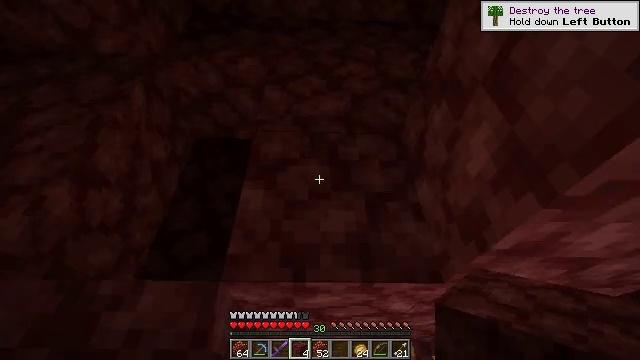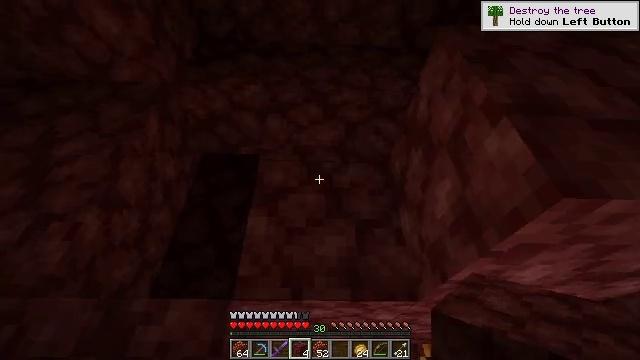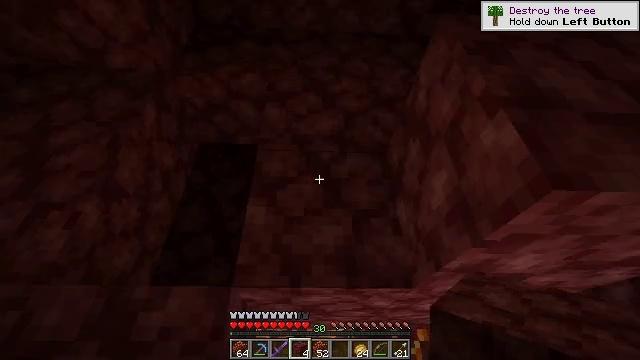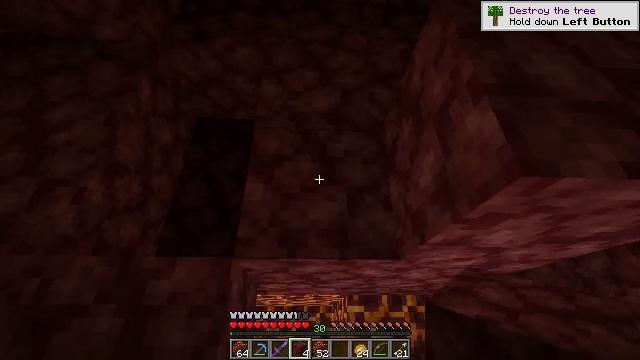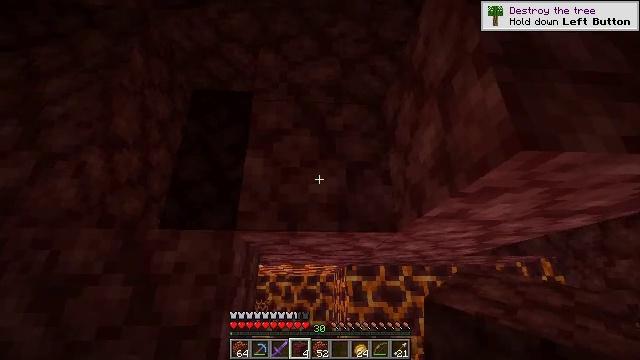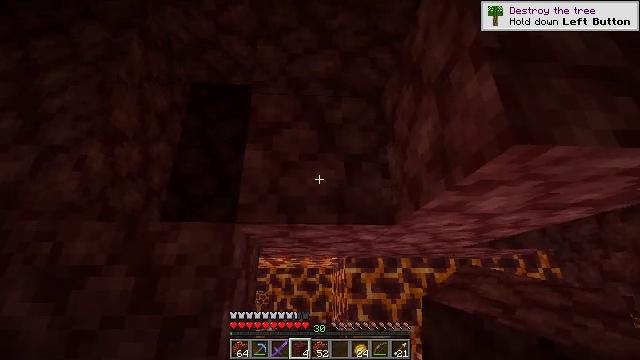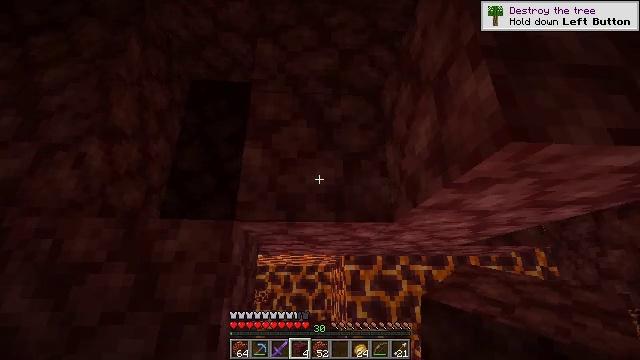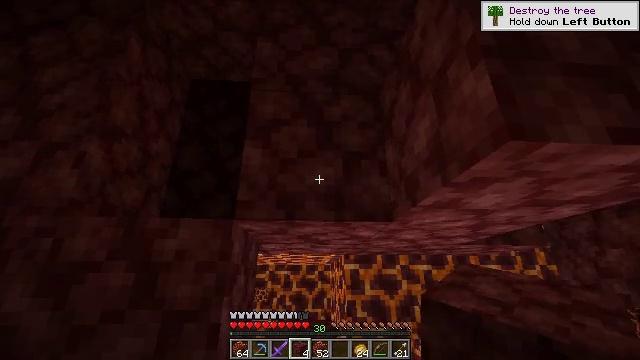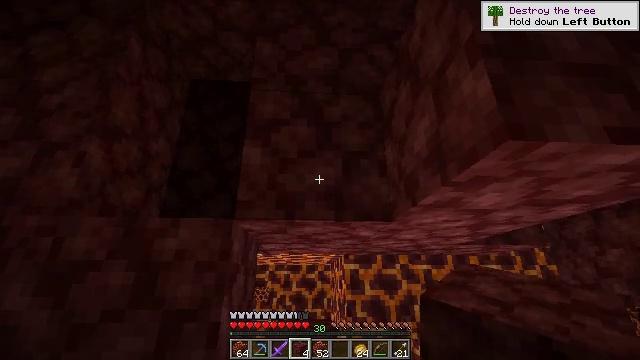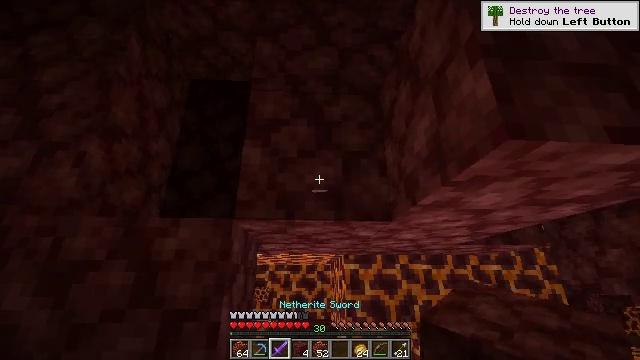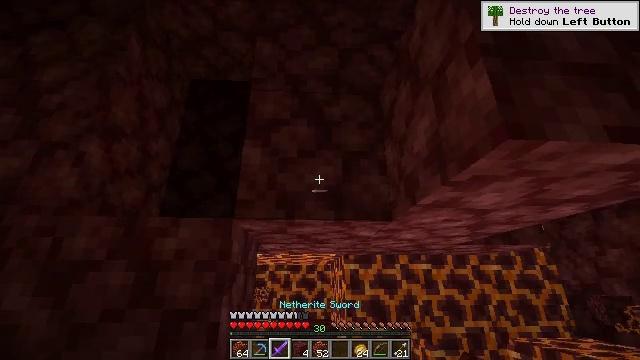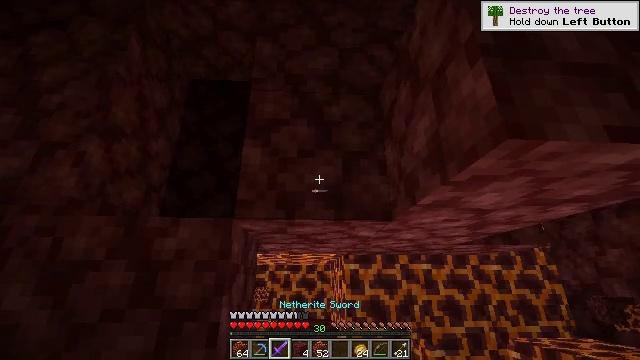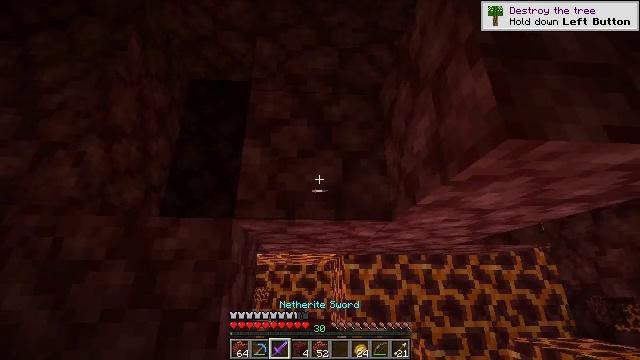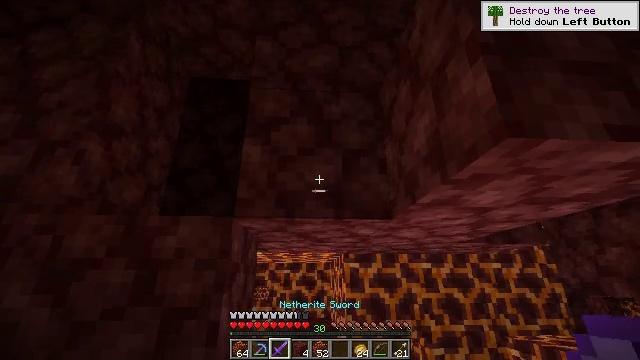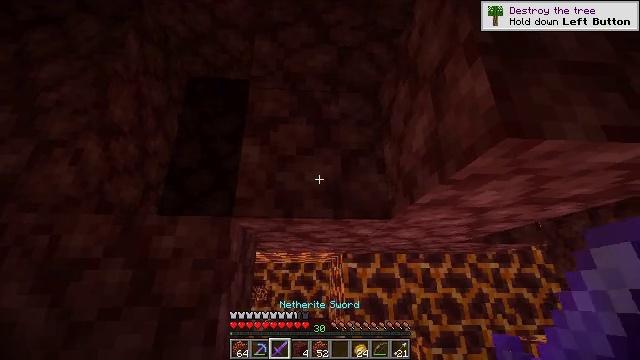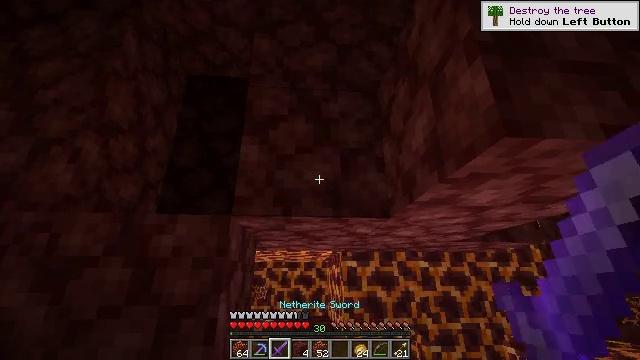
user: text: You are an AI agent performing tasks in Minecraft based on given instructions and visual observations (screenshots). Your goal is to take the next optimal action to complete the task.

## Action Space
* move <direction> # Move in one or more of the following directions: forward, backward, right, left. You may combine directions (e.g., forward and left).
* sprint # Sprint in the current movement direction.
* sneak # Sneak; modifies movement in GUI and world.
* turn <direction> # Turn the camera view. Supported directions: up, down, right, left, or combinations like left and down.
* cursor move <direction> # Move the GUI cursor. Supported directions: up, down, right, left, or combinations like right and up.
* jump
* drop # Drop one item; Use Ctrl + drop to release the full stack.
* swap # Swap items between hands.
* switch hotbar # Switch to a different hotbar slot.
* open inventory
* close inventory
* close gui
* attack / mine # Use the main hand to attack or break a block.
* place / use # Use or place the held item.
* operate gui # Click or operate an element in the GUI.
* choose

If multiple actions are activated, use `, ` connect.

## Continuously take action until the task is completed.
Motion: motion action
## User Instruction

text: Mine the netherrack in the Nether.
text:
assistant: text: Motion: no_op
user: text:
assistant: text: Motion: turn down
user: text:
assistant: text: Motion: turn down
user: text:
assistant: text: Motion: turn down
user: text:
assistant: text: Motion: turn down
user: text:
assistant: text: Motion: no_op
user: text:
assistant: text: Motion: no_op
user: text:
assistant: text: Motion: no_op
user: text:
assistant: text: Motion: no_op
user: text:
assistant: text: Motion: no_op
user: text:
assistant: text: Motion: no_op
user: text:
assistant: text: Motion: no_op
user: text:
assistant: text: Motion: no_op
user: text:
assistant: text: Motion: no_op
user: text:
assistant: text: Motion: no_op
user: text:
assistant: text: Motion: no_op
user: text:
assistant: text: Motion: turn down
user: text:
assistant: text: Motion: turn down
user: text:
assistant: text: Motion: no_op
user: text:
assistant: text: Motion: no_op
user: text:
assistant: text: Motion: turn down
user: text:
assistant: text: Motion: turn left and down
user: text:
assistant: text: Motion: no_op
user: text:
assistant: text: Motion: no_op
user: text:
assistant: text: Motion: no_op
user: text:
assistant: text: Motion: no_op
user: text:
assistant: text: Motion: no_op
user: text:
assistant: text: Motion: no_op
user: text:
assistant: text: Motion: no_op
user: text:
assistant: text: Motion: no_op